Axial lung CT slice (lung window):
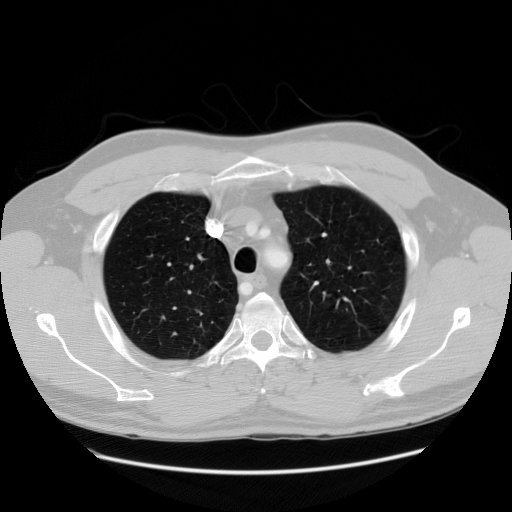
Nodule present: no